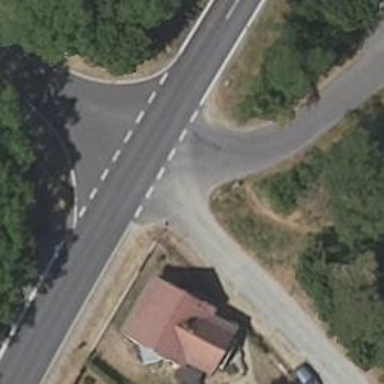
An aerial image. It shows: Secondary road with asphalt surface.